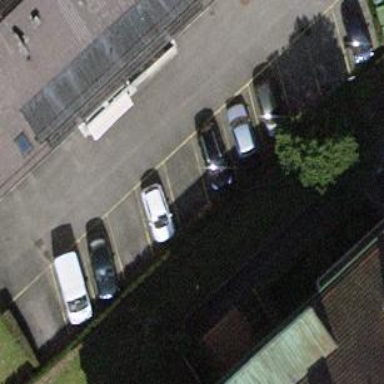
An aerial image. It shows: Parking available on the street side.